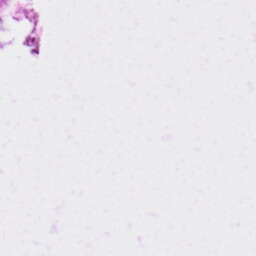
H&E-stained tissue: Skin